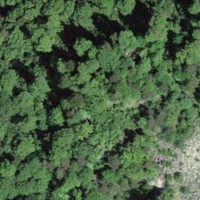
EUNIS habitat code: 41
Species observed at this site:
Cephalanthera longifolia